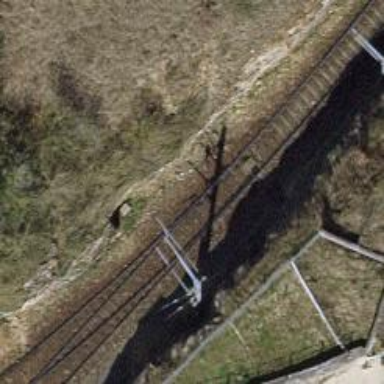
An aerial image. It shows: Railway switch.